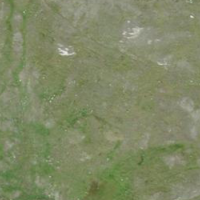
EUNIS habitat code: 26
Species observed at this site:
Arnica montana
Aster alpinus
Ajuga pyramidalis
Anthyllis vulneraria